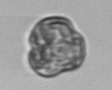
Label: Karenia